Interaction volume radius: 5 \u00c5
Interaction volume height: 40 \u00c5
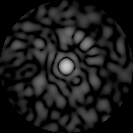
Disorder parameter: 0.7905